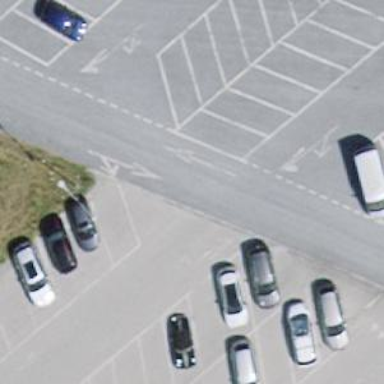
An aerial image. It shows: Road serving as parking aisle.